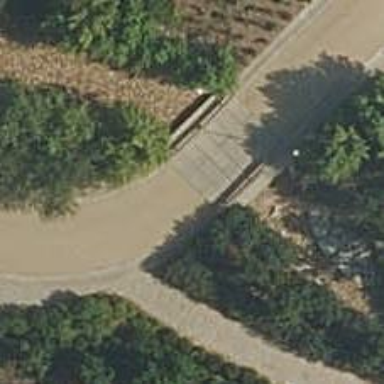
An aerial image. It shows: Footway road on concrete bridge.